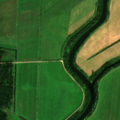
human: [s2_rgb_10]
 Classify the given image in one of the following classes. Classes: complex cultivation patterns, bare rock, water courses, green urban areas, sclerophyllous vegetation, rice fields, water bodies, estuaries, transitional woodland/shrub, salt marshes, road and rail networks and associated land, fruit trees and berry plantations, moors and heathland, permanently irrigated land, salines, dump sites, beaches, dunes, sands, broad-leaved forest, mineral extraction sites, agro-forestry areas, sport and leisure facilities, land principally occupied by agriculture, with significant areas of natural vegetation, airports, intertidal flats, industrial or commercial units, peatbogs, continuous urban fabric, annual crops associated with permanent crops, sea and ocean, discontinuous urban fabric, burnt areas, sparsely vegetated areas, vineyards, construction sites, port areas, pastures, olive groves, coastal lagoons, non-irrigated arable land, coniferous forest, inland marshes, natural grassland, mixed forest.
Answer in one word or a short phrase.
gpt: pastures, broad-leaved forest, water courses